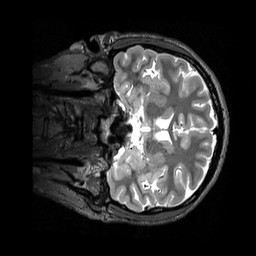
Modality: T2w
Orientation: coronal
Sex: male
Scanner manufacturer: siemens
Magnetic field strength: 3 T
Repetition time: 3.2 s
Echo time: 0.409 s